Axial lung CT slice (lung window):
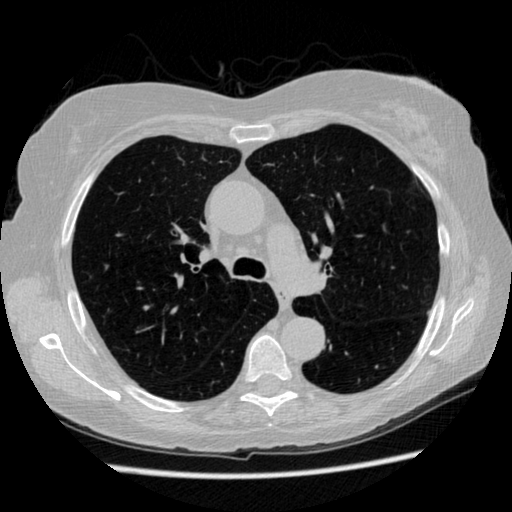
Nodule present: no